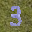
Label: 3